Question: I have a lot of columns with numbers in them in a SQL Server table.
I need to check the specific columns for the highest number and output the name of the column for each row in the table.
For example:
'''
RED | BLUE | GREEN | BLACK | Highest Column
0 2 1 4 BLACK <-- Outputted result of an expression
'''
I have a dataset that pulls all the columns from the database table.
I need an expression that will evaluate the data and return the highest valued column name.
I'm not sure of the logic behind this type of situation. Any help would be appreciated.
This is an SSRS report.

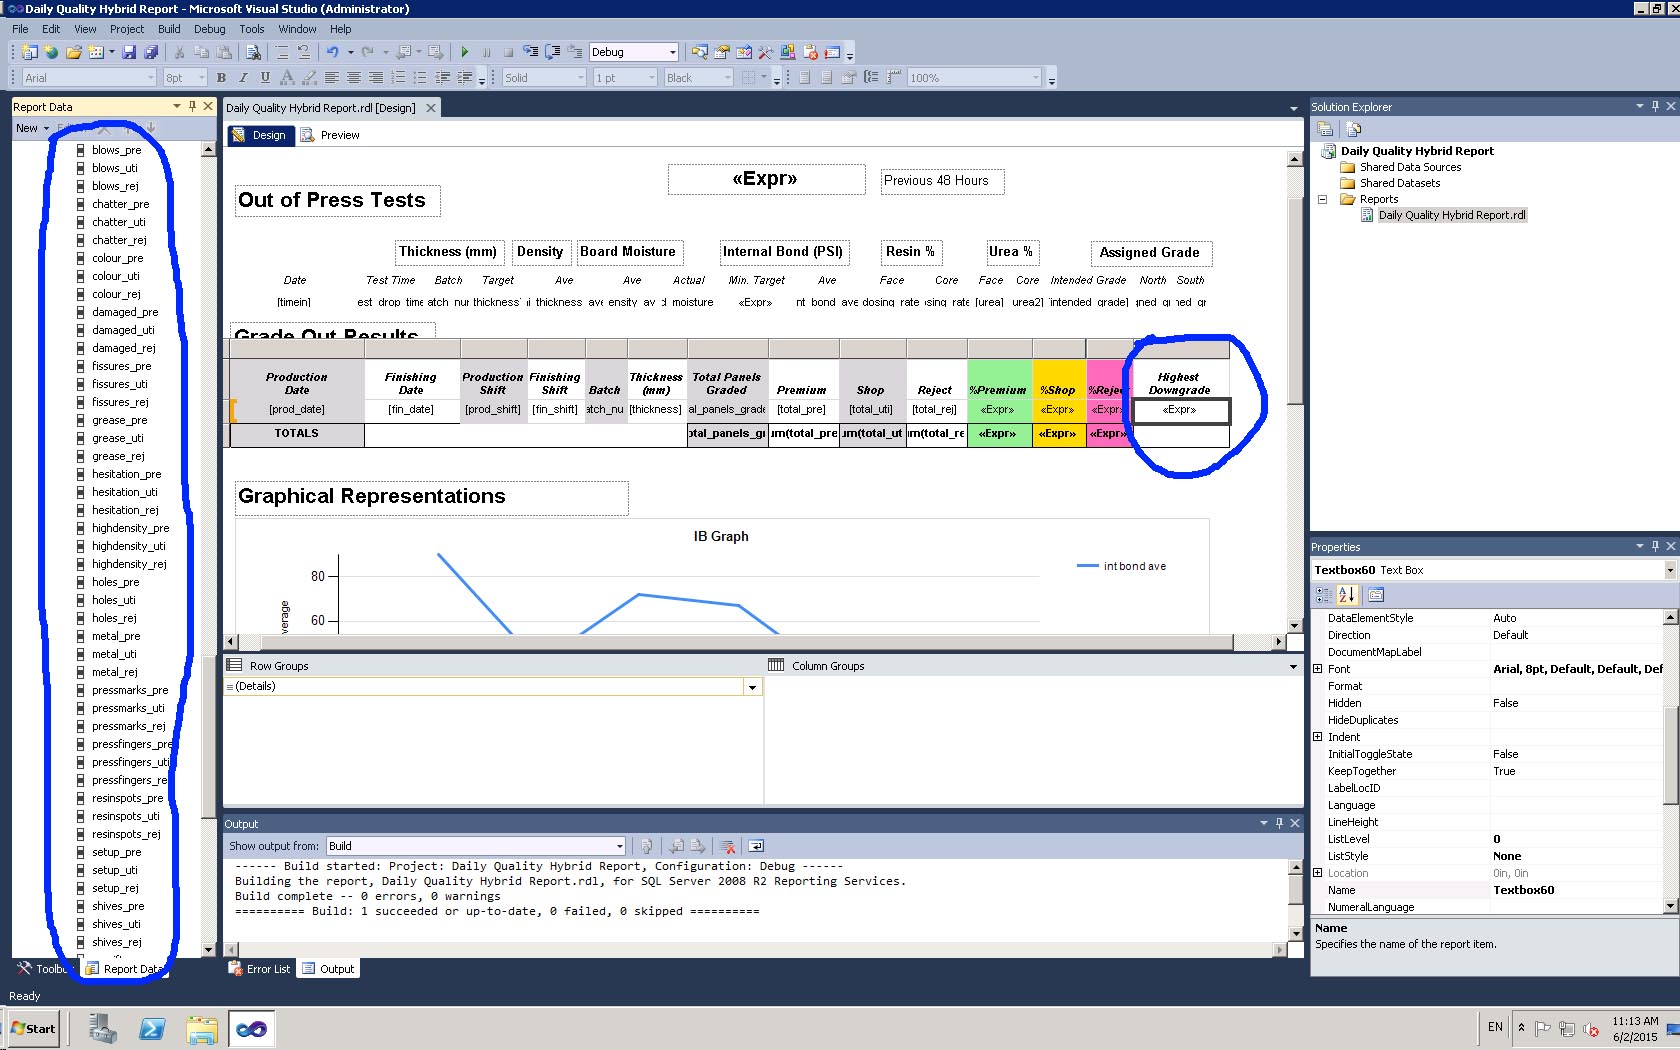
Answer: Use <URL>:
'''
DECLARE @t table(red int, blue int, green int, black int)-- | Highest Column
INSERT @t values(0,2,1,4)
SELECT red, blue, green, black, highest
FROM @t -- replace @t with your own table
CROSS APPLY
(SELECT top 1 color highest
FROM
(VALUES('RED', red), ('BLUE', blue),
('GREEN', green), ('BLACK', black)) x(color, value)
ORDER BY value desc) x
'''
It should be quite easy to replace @t with your own table.